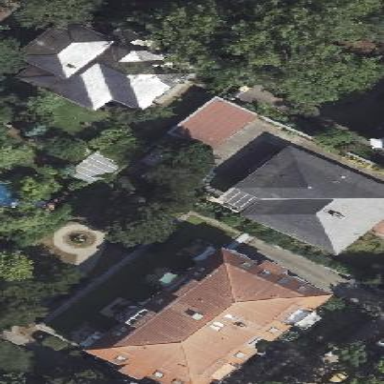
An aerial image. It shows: Detached building with quadruple saltbox roof shape.